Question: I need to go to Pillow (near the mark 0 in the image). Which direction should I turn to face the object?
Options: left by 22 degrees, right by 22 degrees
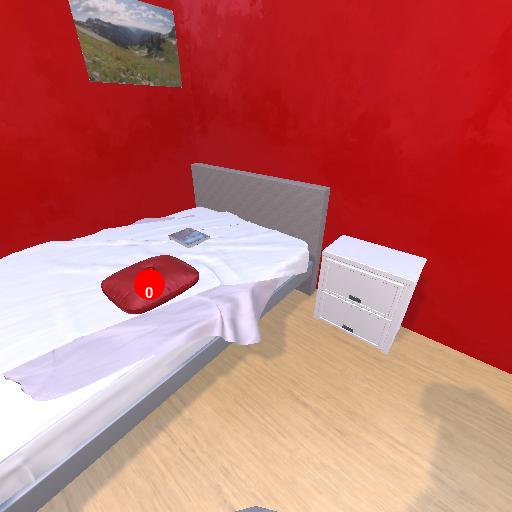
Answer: left by 22 degrees